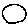
Label: circle